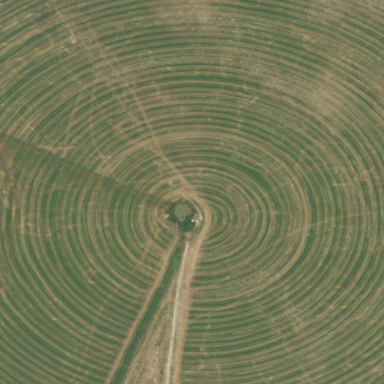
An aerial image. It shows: Farmland with pivot irrigation system.